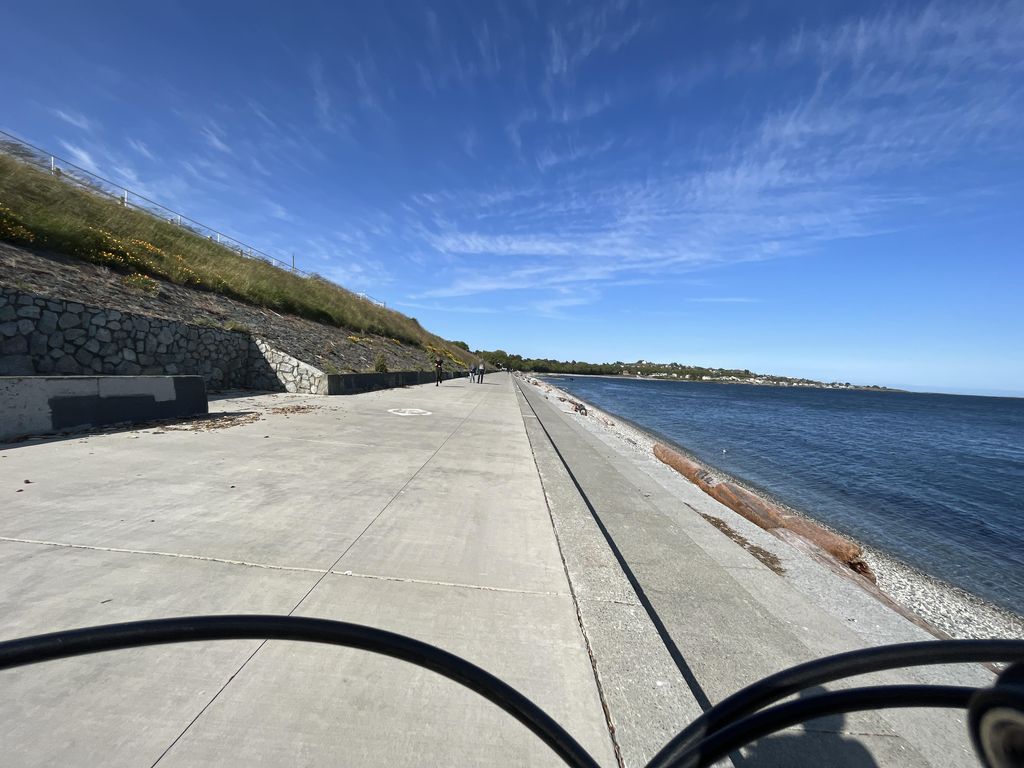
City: victoria